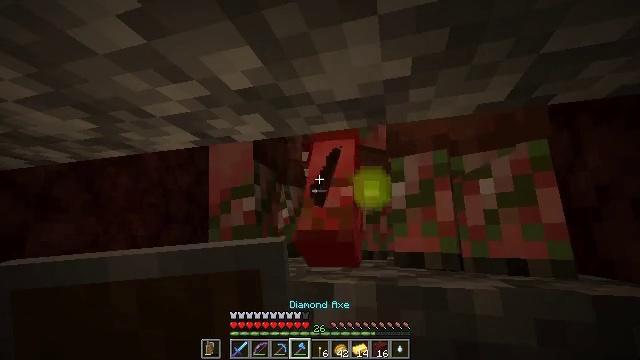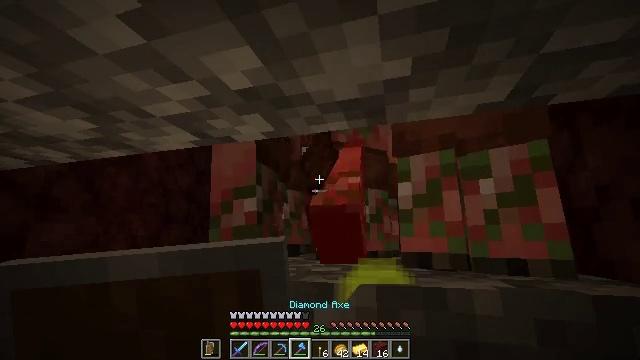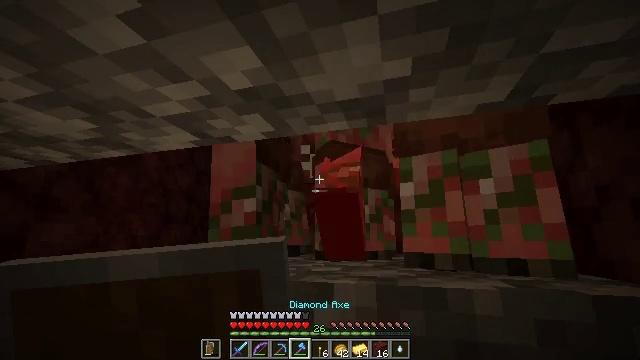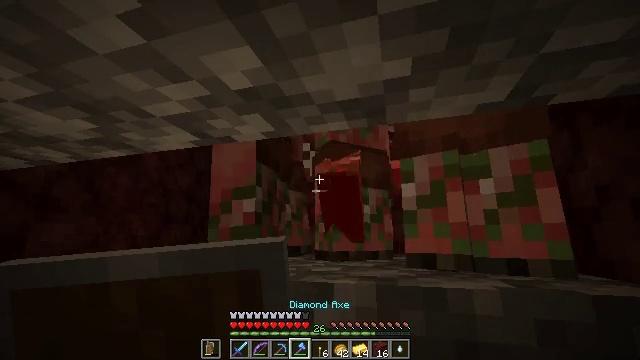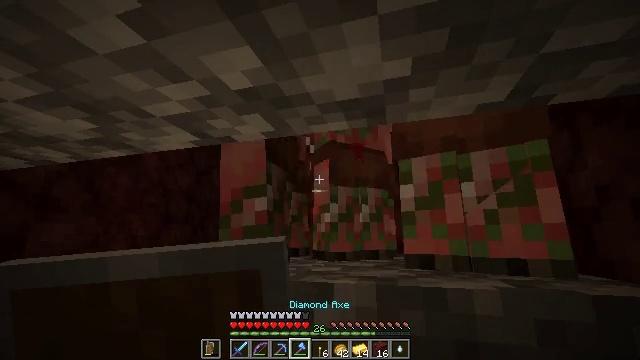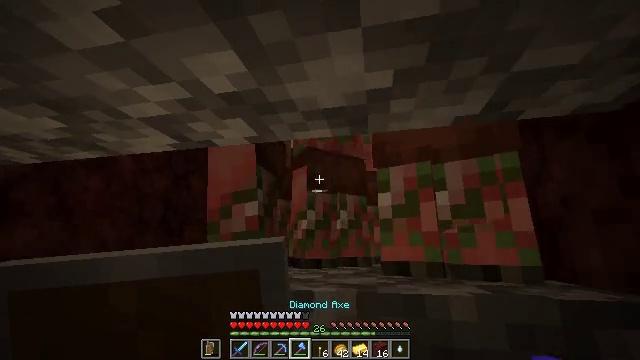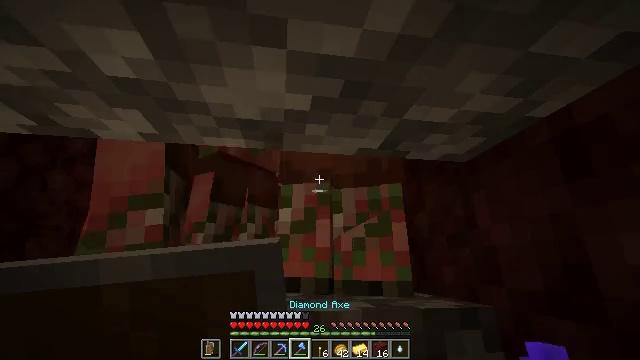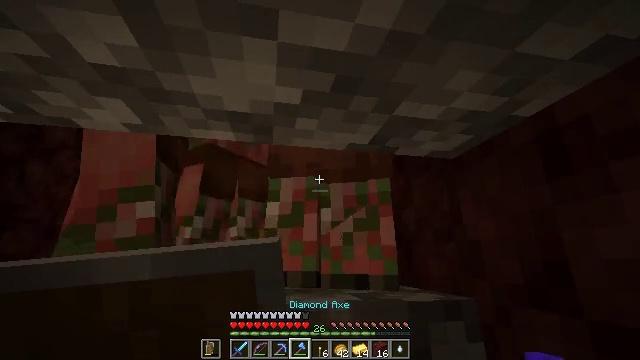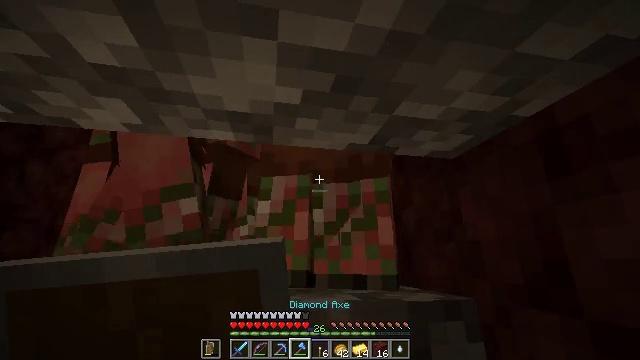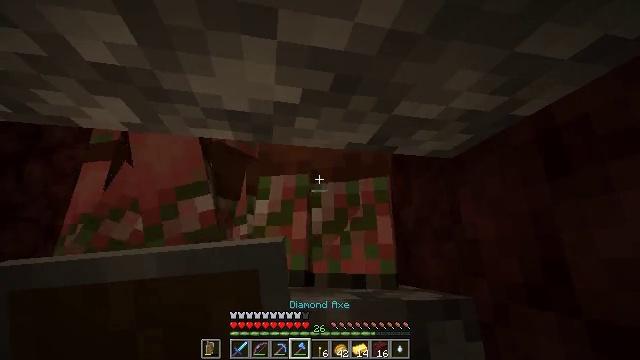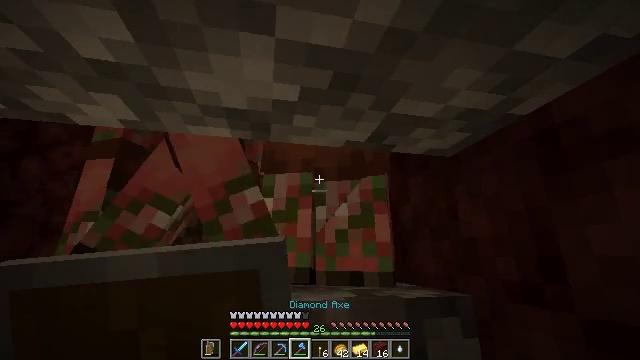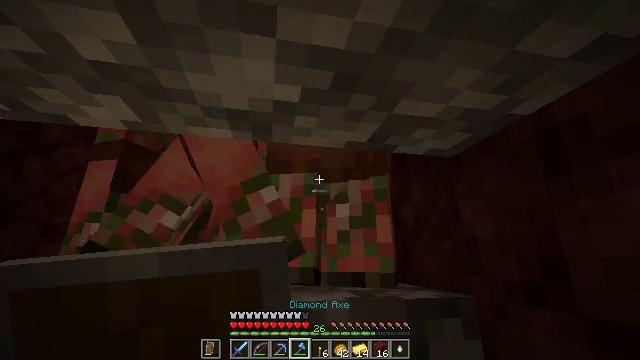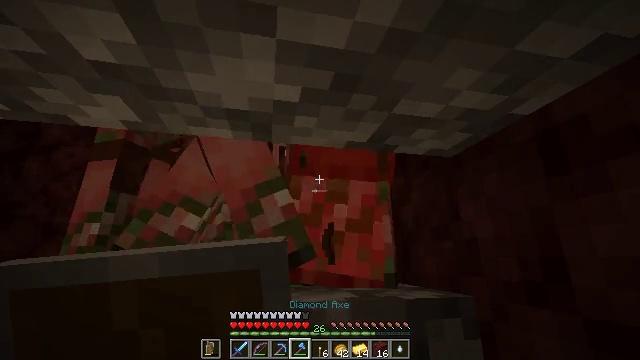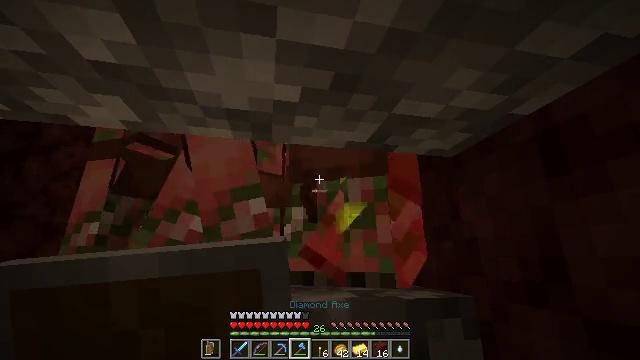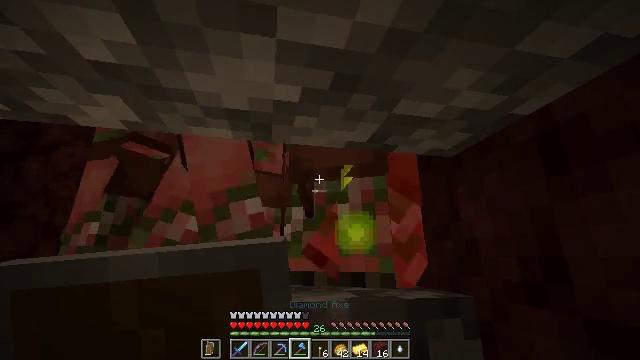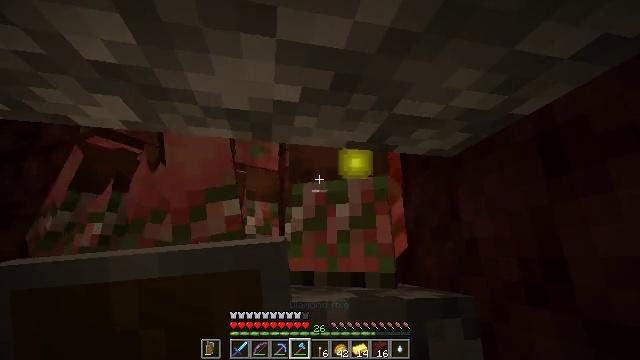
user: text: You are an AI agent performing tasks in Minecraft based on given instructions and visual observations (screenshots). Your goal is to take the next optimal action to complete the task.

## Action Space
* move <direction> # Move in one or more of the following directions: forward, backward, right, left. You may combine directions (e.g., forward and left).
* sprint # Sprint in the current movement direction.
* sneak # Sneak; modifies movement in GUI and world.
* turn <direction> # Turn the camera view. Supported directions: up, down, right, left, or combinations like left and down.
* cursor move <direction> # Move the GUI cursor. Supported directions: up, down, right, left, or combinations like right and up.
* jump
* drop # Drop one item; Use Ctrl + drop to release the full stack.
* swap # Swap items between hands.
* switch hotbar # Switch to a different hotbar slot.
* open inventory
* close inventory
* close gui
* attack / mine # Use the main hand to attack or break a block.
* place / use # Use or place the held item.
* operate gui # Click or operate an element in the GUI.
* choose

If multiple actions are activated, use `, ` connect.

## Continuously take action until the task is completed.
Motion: motion action
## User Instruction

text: Face a hostile mob.
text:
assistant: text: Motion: no_op
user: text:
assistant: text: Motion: no_op
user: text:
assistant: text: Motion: no_op
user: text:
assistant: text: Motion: no_op
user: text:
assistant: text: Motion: turn right and up
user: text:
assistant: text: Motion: turn right and up
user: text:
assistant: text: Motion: turn right and down, attack / mine
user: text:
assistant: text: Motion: attack / mine
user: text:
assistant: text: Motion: attack / mine
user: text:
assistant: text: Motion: attack / mine
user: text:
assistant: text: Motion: no_op
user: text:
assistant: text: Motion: no_op
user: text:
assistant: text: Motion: no_op
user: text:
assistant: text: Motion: no_op
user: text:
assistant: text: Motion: no_op
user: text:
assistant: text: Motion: no_op
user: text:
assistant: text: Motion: no_op
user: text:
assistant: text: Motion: turn left
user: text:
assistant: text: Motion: turn left
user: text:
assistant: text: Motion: turn left
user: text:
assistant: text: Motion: attack / mine
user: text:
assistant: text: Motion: attack / mine
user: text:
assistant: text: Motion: attack / mine
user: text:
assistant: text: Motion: attack / mine
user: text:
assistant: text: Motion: attack / mine
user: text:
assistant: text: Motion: no_op
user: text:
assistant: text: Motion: no_op
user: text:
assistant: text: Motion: no_op
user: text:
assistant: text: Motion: no_op
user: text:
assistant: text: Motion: no_op